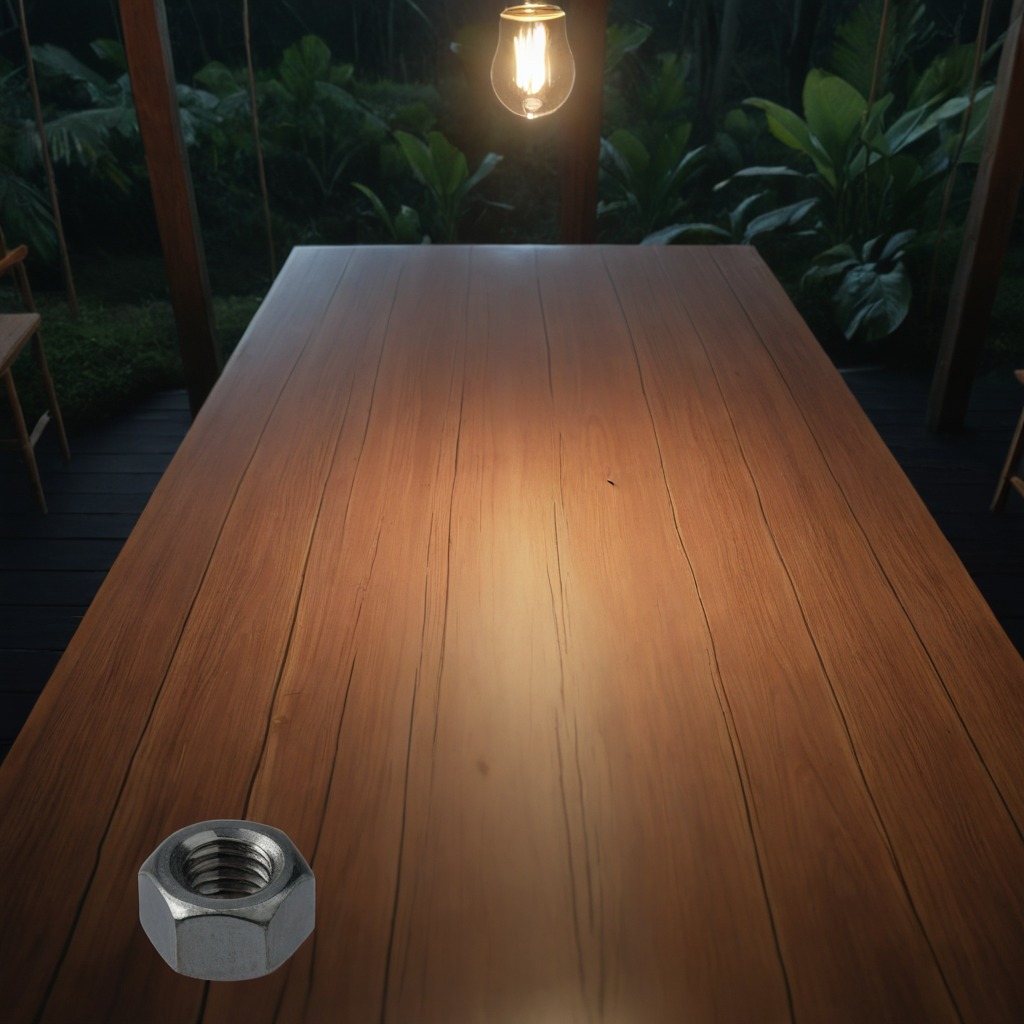
A metal nut is lying on a wooden table inside a jungle field workshop tent at night.